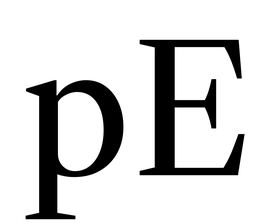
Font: LibreCaslonText_Regular